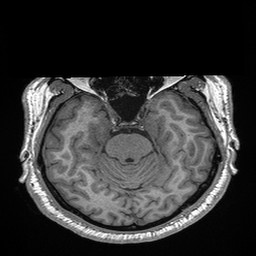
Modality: T1w
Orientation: coronal
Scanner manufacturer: siemens
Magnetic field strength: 3 T
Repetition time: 2.3 s
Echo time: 0.00298 s